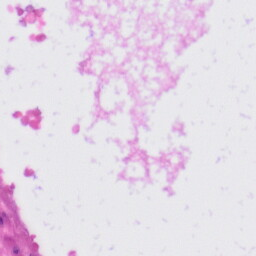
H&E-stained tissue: Liver